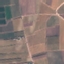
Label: PermanentCrop